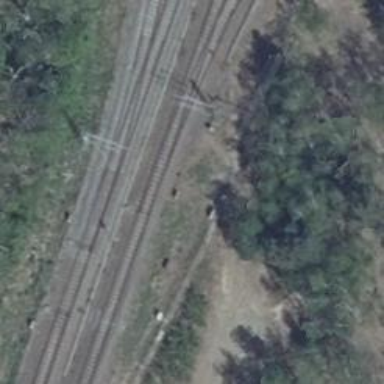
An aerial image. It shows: Railway switch.